Question: I have made a custom Dialog
'''
<LinearLayout xmlns:android="http://schemas.android.com/apk/res/android"
xmlns:tools="http://schemas.android.com/tools"
android:orientation="vertical"
android:id="@+id/dialog_root"
android:layout_width="match_parent"
android:layout_height="match_parent"
android:paddingLeft="@dimen/dialog_text_padding"
android:paddingRight="@dimen/dialog_text_padding"
android:paddingTop="@dimen/dialog_text_padding">
<TextView
android:layout_width="wrap_content"
android:layout_height="wrap_content"
android:id="@+id/dialog_heading"
tools:text="Permissions"
android:textStyle="bold"
android:textColor="@color/brand_color"
android:textSize="22sp"
/>
<TextView
android:layout_width="wrap_content"
android:layout_height="wrap_content"
android:id="@+id/dialog_text"
android:clickable="true"
android:layout_marginTop="@dimen/padding_large"
android:textSize="18sp"
tools:text="This app determines your phone location and shares it with Google to server personalized alters for you. This allows for a better app pferformance"/>
<RelativeLayout
android:layout_width="match_parent"
android:layout_height="wrap_content"
android:paddingBottom="24dp"
android:id="@+id/okCancelView"
android:paddingTop="@dimen/dialog_text_padding"
android:paddingLeft="@dimen/dialog_text_padding"
>
<TextView
android:layout_width="wrap_content"
android:layout_toLeftOf="@+id/dialog_cancel"
android:layout_marginRight="@dimen/dialog_text_padding"
android:gravity="center"
android:layout_height="wrap_content"
android:paddingTop="10dp"
android:paddingBottom="10dp"
android:paddingLeft="20dp"
android:paddingRight="20dp"
tools:text="OK"/>
<TextView
android:layout_width="wrap_content"
android:layout_height="wrap_content"
android:layout_weight="1"
tools:text="CANCEL"
android:padding="10dp"
android:layout_alignParentRight="true"
android:textColor="@color/dialog_heading"
android:gravity="center"/>
</RelativeLayout>
</LinearLayout>
'''
I am showing it with simple
'''
Dialog d=new Dialog(this);
d.setContentView(R.layout.custom_dialog);
d.show();
'''
But my dialog is taking full width of the screen( image attached). Why is there no space between screen and dialog?

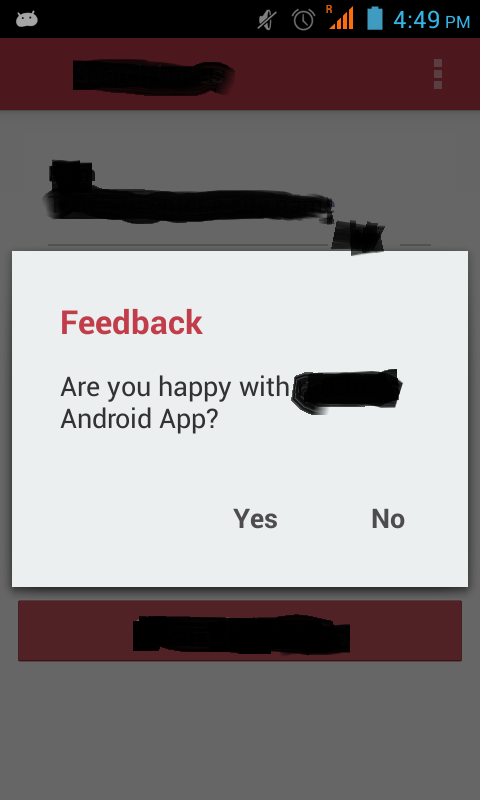
Answer: '''
Display display = ((Activity) ctx).getWindowManager()
.getDefaultDisplay();
Point size = new Point();
display.getSize(size);
int width = size.x;
alert_dialog.getWindow().setLayout((int) (width * .89),
LayoutParams.WRAP_CONTENT);
'''